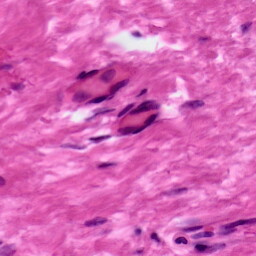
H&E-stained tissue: Ovarian